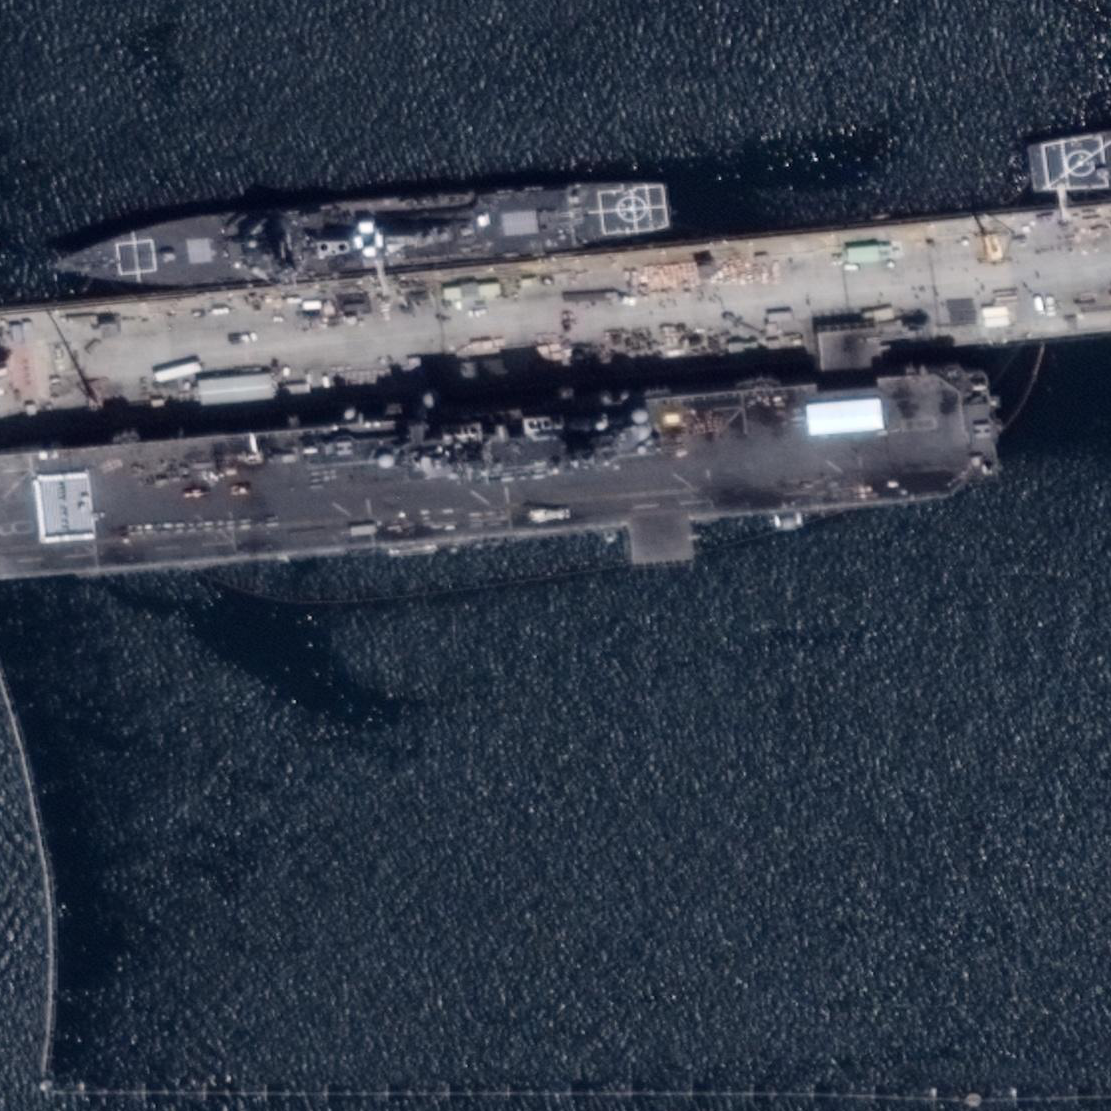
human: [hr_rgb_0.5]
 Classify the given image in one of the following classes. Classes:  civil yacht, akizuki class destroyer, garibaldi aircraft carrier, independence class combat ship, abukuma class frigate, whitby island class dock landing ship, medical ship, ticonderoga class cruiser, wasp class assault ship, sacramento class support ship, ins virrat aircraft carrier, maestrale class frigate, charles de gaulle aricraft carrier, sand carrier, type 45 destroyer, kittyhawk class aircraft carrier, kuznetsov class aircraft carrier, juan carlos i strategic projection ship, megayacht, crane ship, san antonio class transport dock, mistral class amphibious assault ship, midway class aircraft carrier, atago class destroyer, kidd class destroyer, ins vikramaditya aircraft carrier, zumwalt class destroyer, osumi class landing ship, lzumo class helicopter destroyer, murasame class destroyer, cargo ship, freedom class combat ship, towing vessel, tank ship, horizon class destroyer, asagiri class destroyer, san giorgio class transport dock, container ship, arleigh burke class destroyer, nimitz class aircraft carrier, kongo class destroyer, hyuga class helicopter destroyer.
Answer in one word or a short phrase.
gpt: Wasp class assault ship